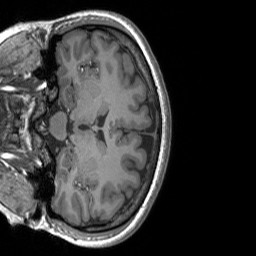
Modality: T1w
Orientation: coronal
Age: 24
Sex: female
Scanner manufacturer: siemens
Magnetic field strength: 3 T
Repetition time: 1.8 s
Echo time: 0.00252 s